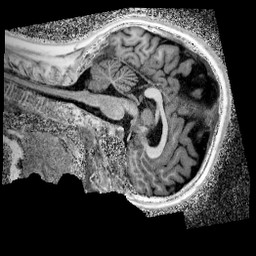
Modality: UNIT1_denoised
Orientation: sagittal
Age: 12
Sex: female
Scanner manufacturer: siemens
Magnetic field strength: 3 T
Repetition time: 4 s
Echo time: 0.00299 s